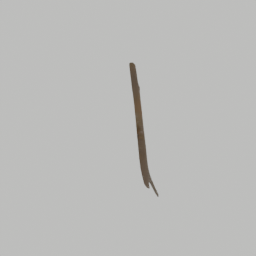
Label: nature